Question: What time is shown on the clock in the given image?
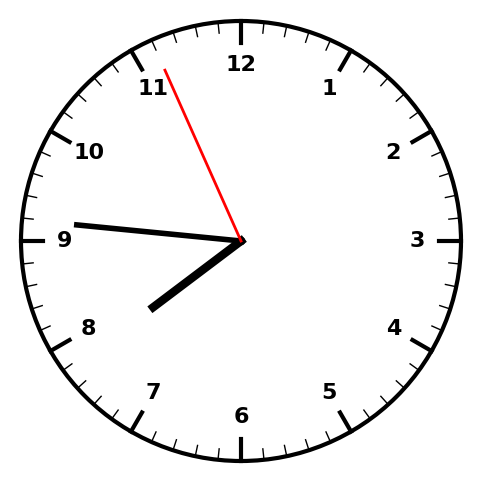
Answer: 07:45:56